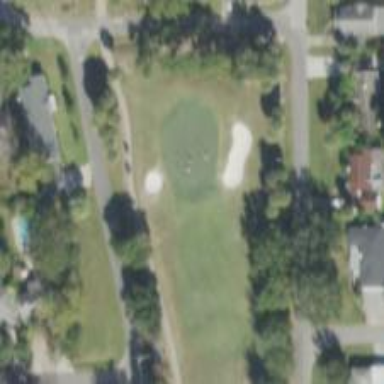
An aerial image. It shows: Golf hole.